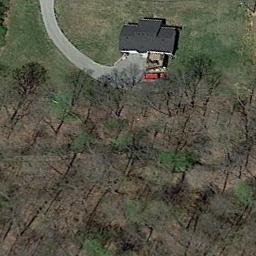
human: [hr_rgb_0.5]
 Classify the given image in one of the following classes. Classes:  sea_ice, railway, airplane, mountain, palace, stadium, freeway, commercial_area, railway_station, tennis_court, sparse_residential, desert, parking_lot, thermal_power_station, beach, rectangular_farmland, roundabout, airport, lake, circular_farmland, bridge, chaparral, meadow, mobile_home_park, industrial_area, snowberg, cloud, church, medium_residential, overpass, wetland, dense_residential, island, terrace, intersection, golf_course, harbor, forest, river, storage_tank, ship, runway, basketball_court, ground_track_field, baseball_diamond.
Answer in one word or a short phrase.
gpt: sparse_residential